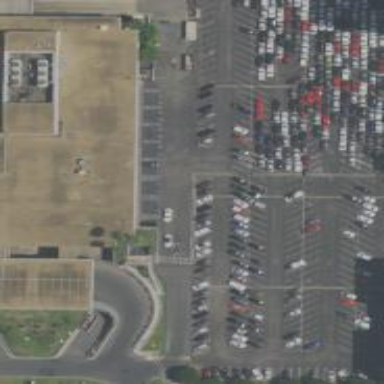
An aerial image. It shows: Car rental service.